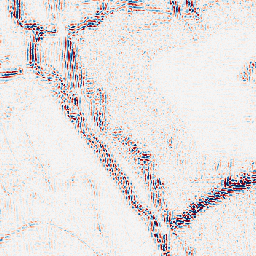
Category: wavelet
Decomposition family: wavelet_reverse_biorthogonal
Decomposition parameters: wavelet: rbio3.5
level: 2
Upsampling method: lanczos
Upsampling parameters: scale: 8
Upsampling scale: 8